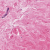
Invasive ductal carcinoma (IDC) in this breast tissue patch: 0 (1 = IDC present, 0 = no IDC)